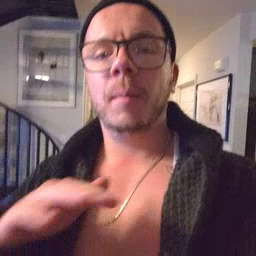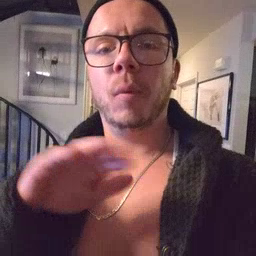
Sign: pool